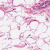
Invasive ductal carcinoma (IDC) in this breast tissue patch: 0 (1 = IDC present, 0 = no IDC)